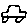
Label: car